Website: lowes
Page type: cart
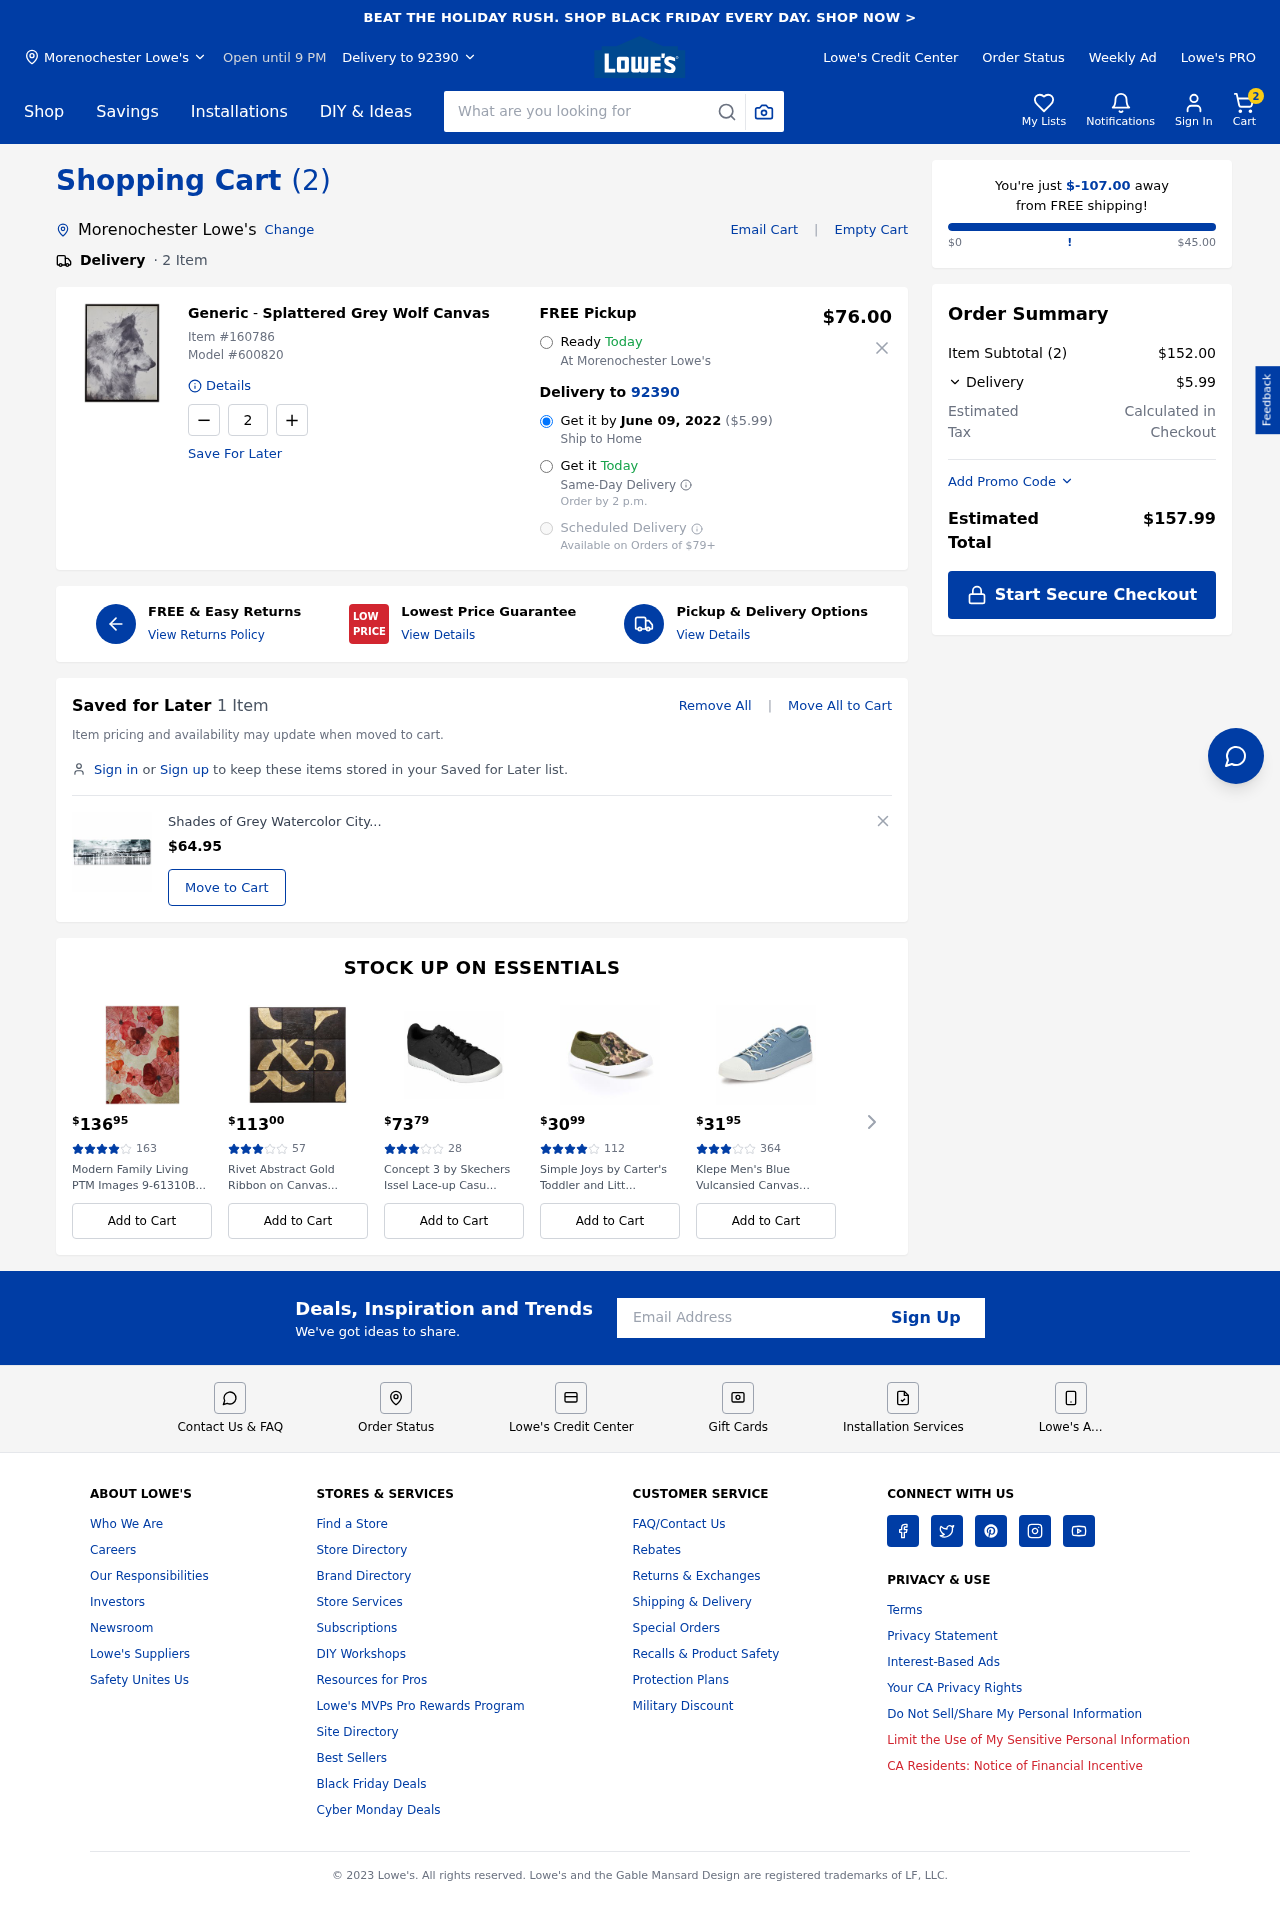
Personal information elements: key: PII_CITY
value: Morenochester Lowe's
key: PII_EMAIL
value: jaredhall@gmail.com
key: PII_POSTCODE
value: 92390
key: PII_CITY2
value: Morenochester Lowe's
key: PII_CITY3
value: Morenochester
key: PII_POSTCODE2
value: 92390
Product elements: key: PRODUCT1_BRAND
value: Generic
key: PRODUCT1_NAME
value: Splattered Grey Wolf Canvas
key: PRODUCT1_PRICE
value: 76
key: PRODUCT1_QUANTITY
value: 2
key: PRODUCT2_NAME
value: Shades of Grey Watercolor Cityscape Canvas Print
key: PRODUCT2_PRICE
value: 64.95
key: PRODUCT1_ITEM_NUMBER
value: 160786
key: PRODUCT1_MODEL_NUMBER
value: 600820
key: PRODUCT3_PRICE
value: $13695
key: PRODUCT3_NUM_RATINGS
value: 163
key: PRODUCT3_NAME
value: Modern Family Living PTM Images 9-61310B...
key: PRODUCT4_PRICE
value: $11300
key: PRODUCT4_NUM_RATINGS
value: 57
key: PRODUCT4_NAME
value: Rivet Abstract Gold Ribbon on Canvas...
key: PRODUCT5_PRICE
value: $7379
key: PRODUCT5_NUM_RATINGS
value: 28
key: PRODUCT5_NAME
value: Concept 3 by Skechers Issel Lace-up Casu...
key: PRODUCT6_PRICE
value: $3099
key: PRODUCT6_NUM_RATINGS
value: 112
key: PRODUCT6_NAME
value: Simple Joys by Carter's Toddler and Litt...
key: PRODUCT7_PRICE
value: $3195
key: PRODUCT7_NUM_RATINGS
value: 364
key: PRODUCT7_NAME
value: Klepe Men's Blue Vulcansied Canvas Sneak...
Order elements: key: ORDER_NUM_ITEMS
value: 2
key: ORDER_DELIVERY_DATE
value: June 09, 2022
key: ORDER_SHIPPING_COST2
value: $5.99
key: ORDER_SHIPPING_AWAY
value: $-107.00
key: ORDER_SUBTOTAL
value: $152.00
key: ORDER_SHIPPING_COST
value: $5.99
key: ORDER_TOTAL
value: $157.99
Search elements: key: HEADER_SEARCH
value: What are you looking for
Other elements: key: SAVED_NUM_ITEMS
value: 1 Item